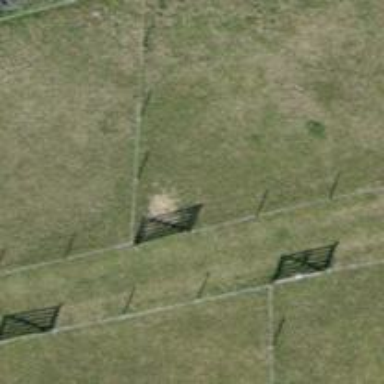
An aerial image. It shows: Gate.